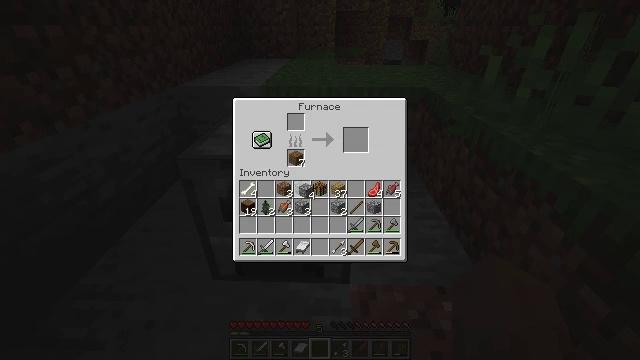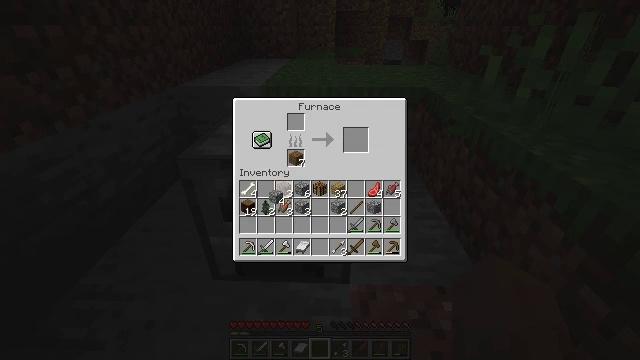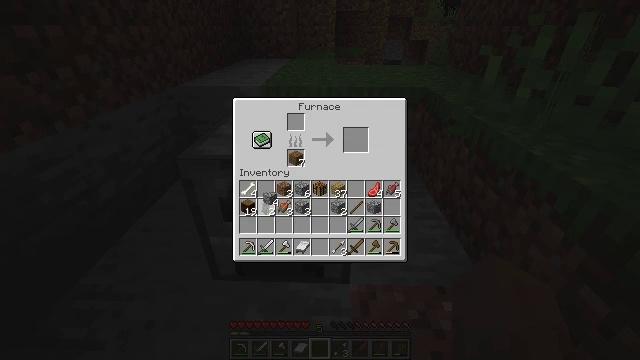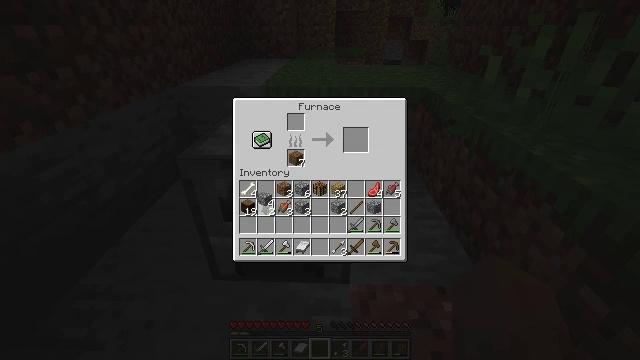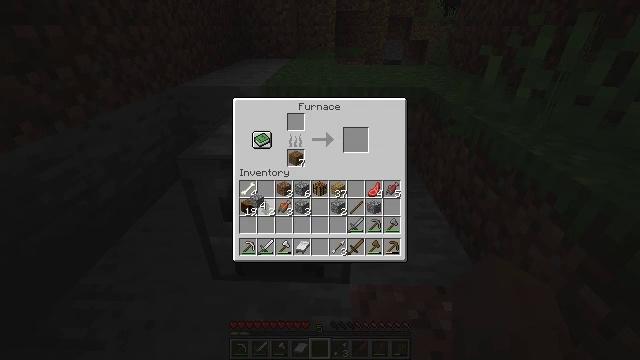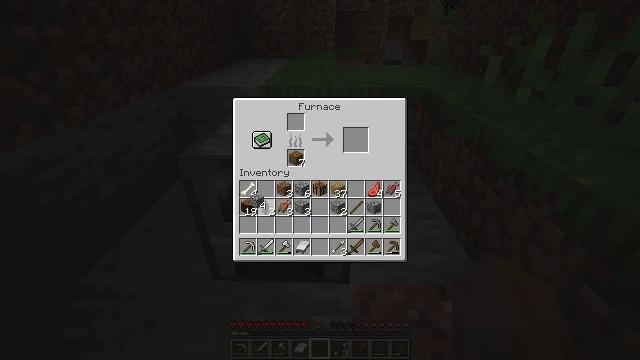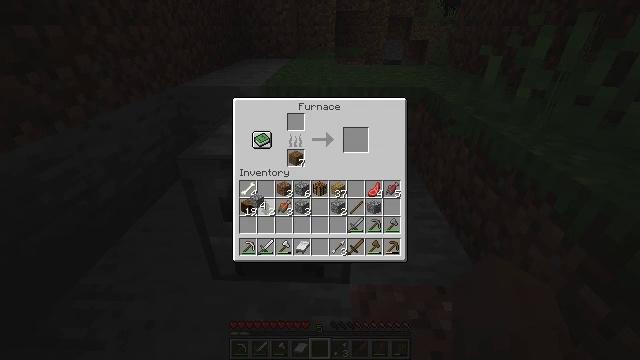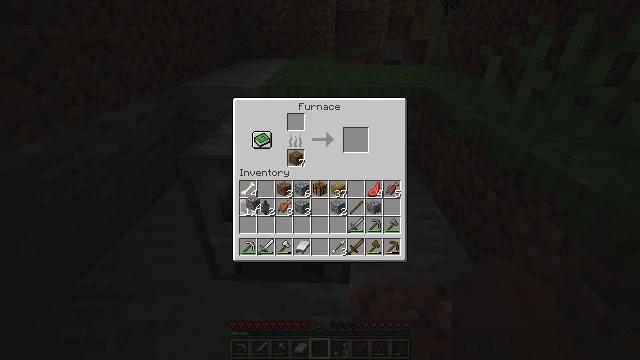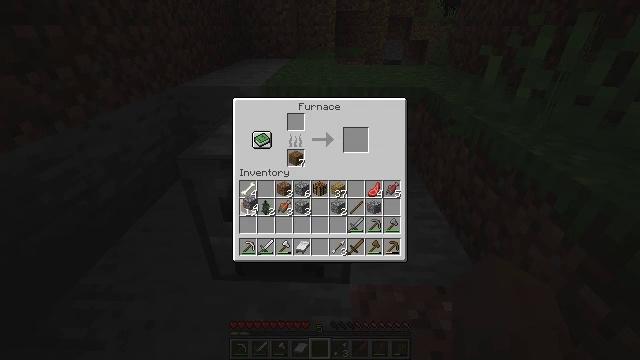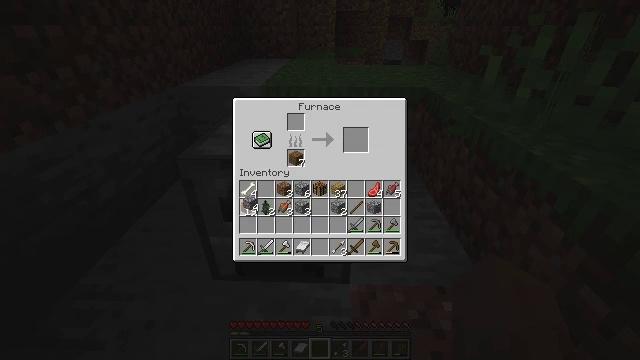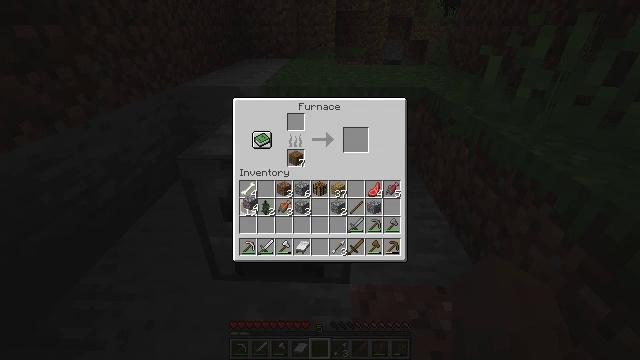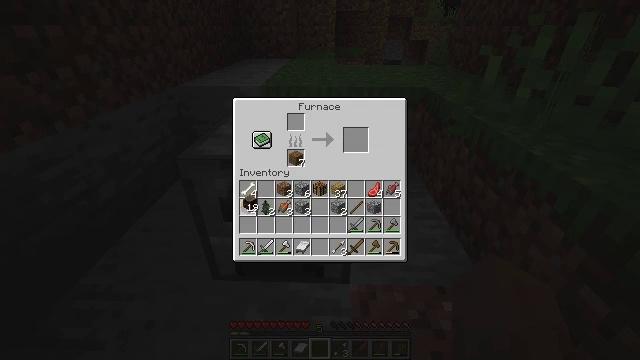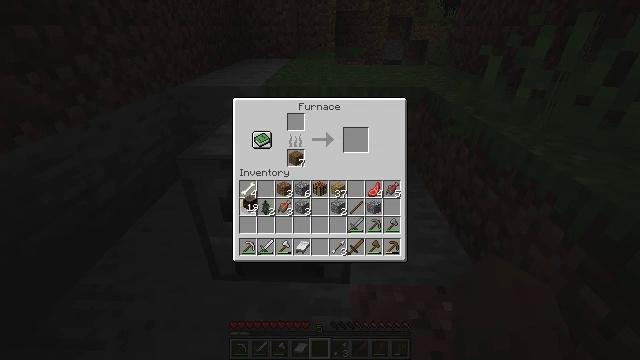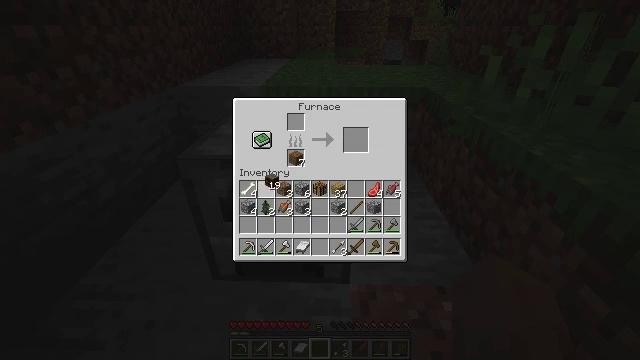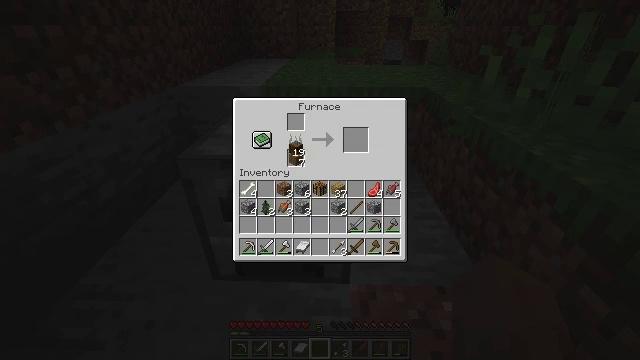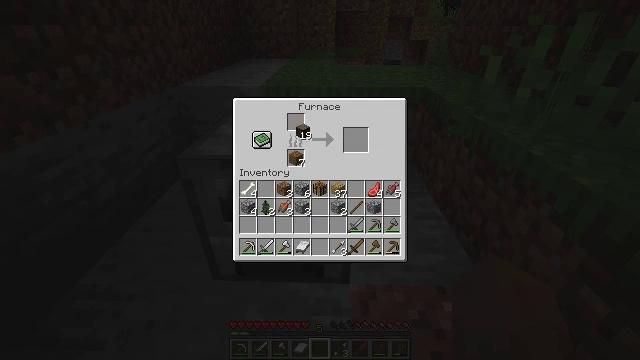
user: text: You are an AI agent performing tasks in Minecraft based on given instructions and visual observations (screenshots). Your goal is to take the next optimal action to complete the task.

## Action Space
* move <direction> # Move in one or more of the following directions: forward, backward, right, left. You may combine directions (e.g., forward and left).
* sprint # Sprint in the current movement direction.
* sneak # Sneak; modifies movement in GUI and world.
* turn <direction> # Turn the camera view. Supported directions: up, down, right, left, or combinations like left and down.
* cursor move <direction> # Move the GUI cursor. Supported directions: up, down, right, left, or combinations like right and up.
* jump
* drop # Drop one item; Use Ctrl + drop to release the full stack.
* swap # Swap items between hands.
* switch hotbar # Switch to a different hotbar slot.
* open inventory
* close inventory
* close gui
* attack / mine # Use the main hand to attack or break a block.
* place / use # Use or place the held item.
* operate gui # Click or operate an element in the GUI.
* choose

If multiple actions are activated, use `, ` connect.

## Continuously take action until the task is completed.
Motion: motion action
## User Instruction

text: Use the furnace to obtain charcoal.
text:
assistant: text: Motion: cursor move left
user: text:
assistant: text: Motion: no_op
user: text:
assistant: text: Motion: no_op
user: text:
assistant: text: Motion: cursor move left
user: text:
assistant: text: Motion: no_op
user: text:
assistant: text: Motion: no_op
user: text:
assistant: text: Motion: no_op
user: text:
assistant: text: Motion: no_op
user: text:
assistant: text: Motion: operate gui
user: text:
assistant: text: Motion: operate gui
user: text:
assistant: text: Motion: no_op
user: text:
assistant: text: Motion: no_op
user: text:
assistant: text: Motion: cursor move right and up
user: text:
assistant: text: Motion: cursor move right and up
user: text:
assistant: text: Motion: cursor move right and up
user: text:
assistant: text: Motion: no_op
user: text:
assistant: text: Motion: no_op
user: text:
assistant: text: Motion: no_op
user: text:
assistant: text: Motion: no_op
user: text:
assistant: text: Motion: no_op
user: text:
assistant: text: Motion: no_op
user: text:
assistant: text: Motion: operate gui
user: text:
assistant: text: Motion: operate gui
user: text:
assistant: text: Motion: no_op
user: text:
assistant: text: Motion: no_op
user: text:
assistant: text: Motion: no_op
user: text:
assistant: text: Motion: no_op
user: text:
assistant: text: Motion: no_op
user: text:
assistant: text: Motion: no_op
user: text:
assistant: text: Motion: no_op